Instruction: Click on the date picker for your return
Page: home
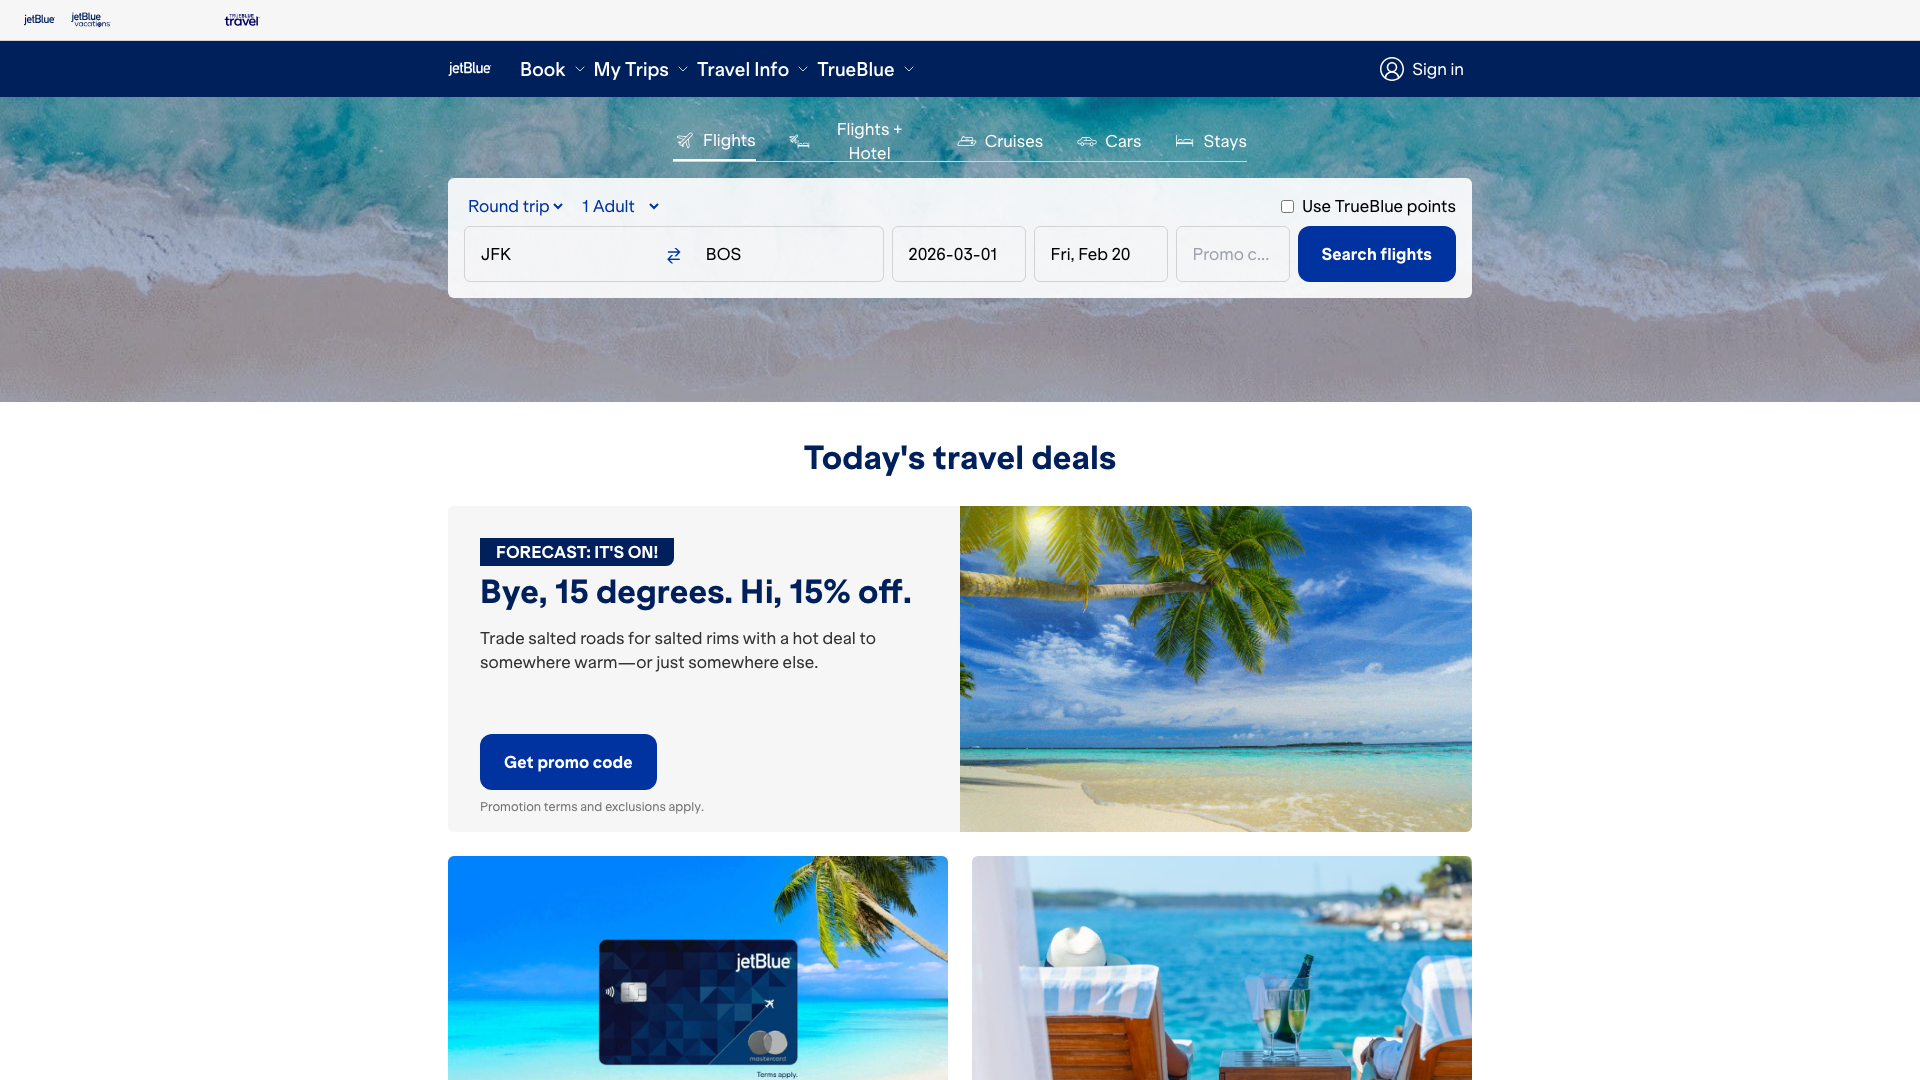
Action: click